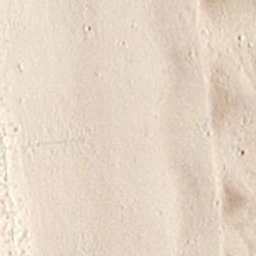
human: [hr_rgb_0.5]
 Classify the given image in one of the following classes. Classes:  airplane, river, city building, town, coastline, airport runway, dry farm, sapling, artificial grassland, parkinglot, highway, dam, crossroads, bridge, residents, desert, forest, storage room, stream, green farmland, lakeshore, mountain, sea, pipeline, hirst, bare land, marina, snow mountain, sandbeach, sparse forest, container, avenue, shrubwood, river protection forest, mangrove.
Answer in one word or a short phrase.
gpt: sandbeach